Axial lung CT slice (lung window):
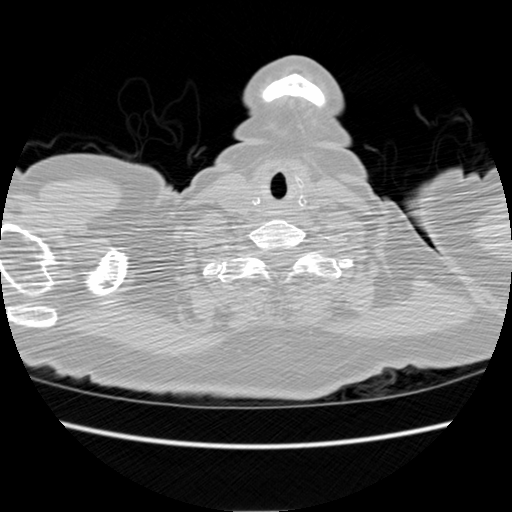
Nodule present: no